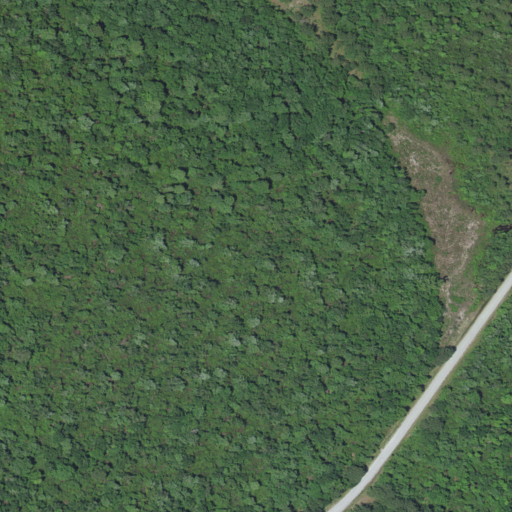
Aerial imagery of depression(s) in North Carolina named Sikes Ford Bay containing woody wetlands, shrub, open development, low intensity development, and evergreen forest